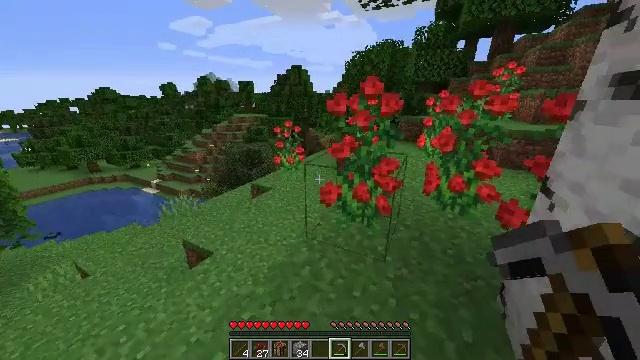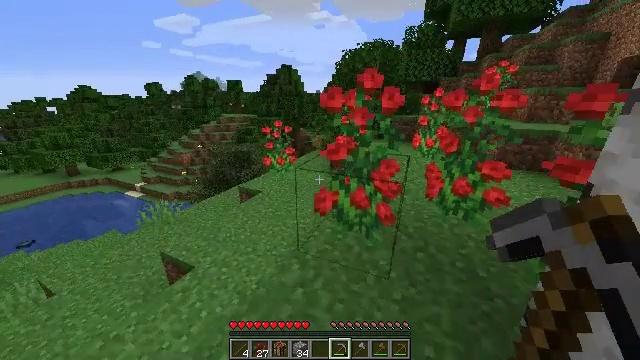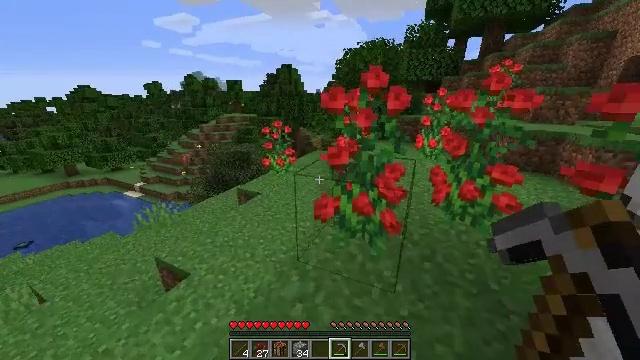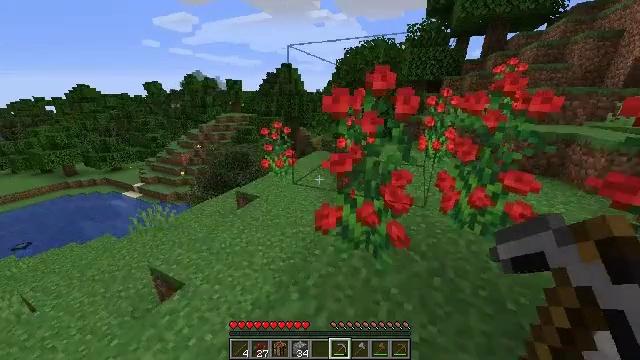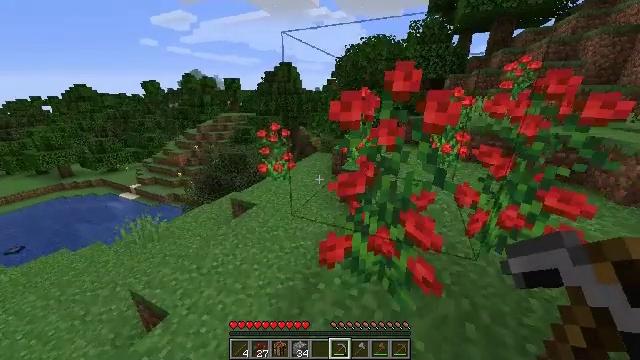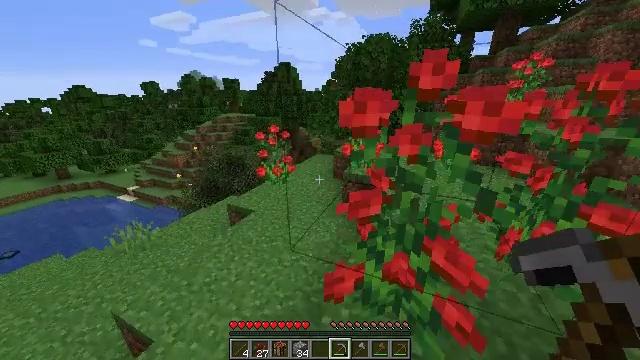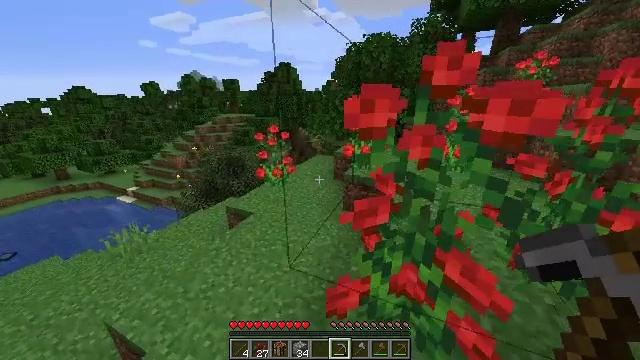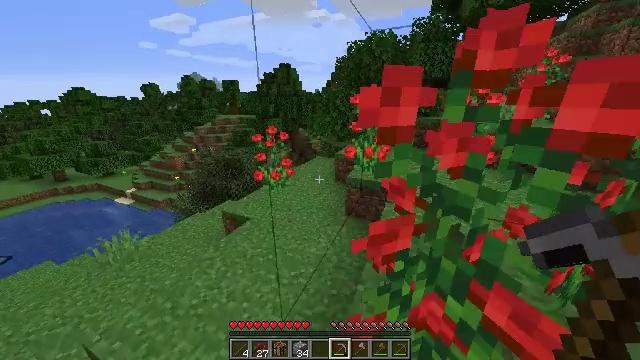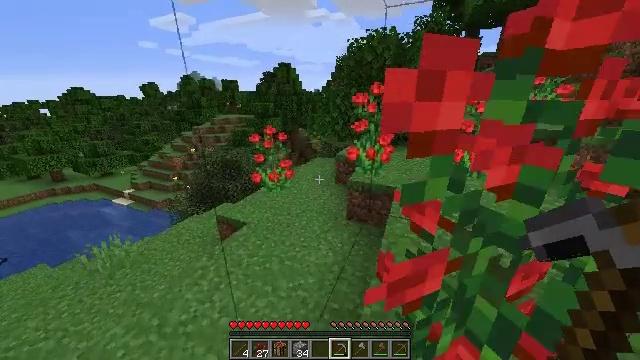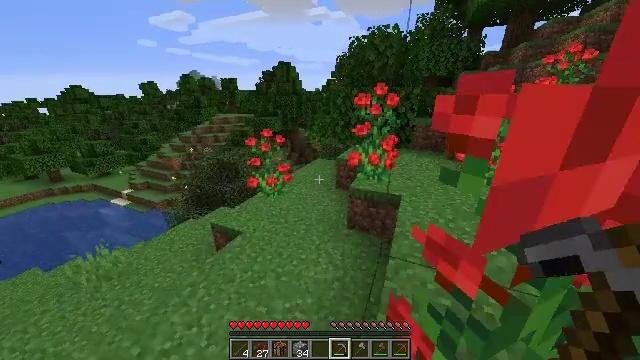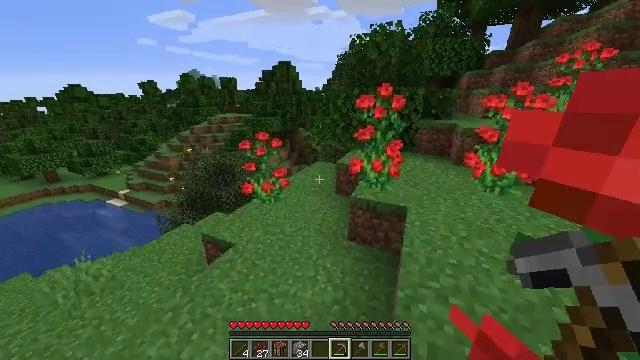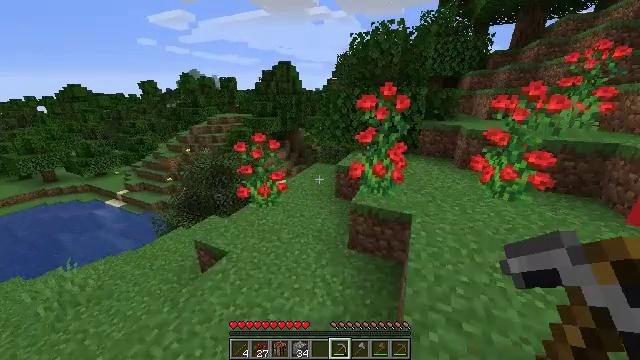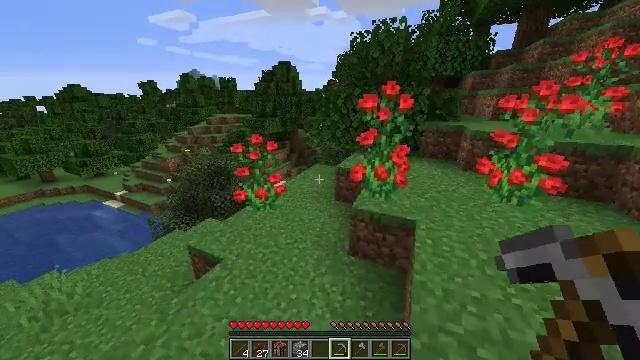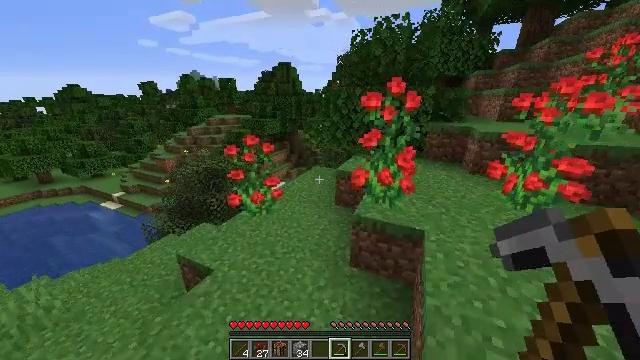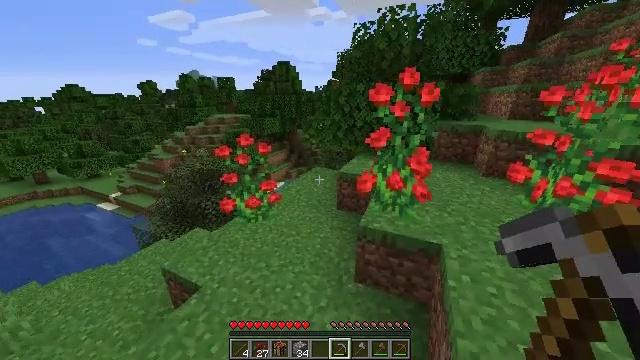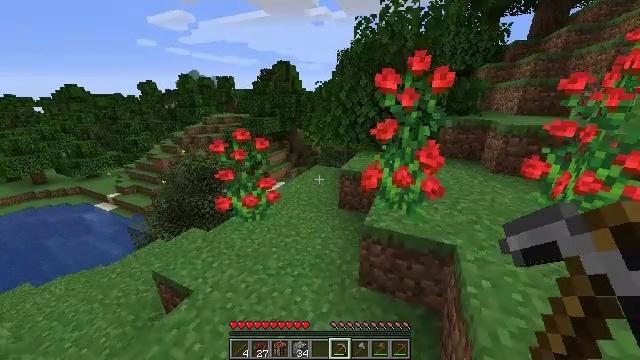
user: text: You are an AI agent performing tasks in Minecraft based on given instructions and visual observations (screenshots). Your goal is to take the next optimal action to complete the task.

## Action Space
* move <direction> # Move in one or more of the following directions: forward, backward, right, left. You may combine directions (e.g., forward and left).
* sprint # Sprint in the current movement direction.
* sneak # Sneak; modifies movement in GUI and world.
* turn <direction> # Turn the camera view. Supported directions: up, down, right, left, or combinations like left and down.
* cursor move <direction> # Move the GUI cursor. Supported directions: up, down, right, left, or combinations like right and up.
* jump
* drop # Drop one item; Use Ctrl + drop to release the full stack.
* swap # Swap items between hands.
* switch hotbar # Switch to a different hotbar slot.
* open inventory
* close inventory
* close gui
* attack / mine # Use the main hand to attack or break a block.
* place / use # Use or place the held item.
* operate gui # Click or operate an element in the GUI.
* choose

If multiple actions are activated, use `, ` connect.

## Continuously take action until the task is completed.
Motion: motion action
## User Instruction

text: Mine the poppy flower.
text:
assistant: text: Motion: move forward, turn right
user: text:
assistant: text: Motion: move forward
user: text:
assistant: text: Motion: move forward
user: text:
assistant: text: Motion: move forward
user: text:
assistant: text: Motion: move forward
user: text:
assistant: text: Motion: move forward
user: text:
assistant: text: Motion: move forward
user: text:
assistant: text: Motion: move forward
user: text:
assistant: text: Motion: move forward
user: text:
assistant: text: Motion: move forward
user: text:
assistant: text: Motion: move forward
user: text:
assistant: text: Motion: move forward
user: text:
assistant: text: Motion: move forward
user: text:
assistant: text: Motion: move forward
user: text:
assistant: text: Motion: move forward
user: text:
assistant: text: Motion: move forward
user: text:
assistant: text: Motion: move forward, turn left
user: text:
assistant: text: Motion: move forward, turn left and down
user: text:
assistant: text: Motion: move forward, turn left
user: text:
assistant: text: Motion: move forward
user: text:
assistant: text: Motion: move forward
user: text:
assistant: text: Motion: move forward
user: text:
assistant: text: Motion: move forward
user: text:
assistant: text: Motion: move forward
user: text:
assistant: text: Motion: move forward
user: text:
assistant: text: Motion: move forward, turn left
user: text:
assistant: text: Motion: move forward
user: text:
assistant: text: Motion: move forward, turn left
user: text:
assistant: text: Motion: move forward, turn left
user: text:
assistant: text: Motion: move forward, turn left